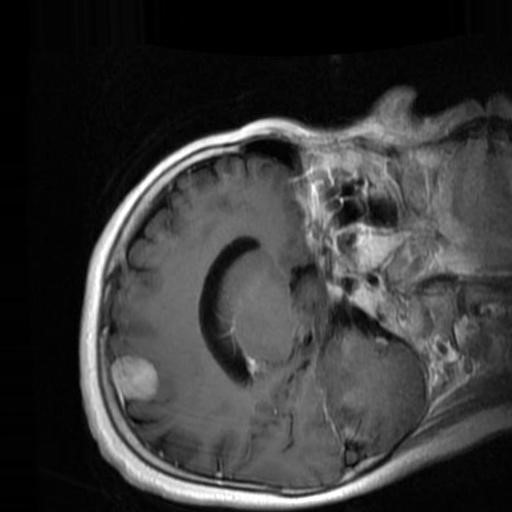
Label: brain_menin